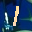
Label: 1